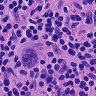
Metastatic tissue present: yes